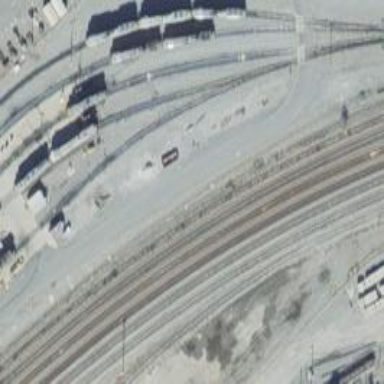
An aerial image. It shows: Railway yard in service.